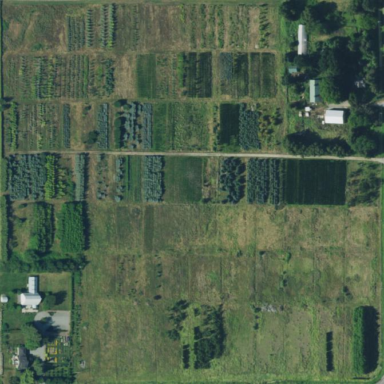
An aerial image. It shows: Plant nursery specializing in trees and shrubs.